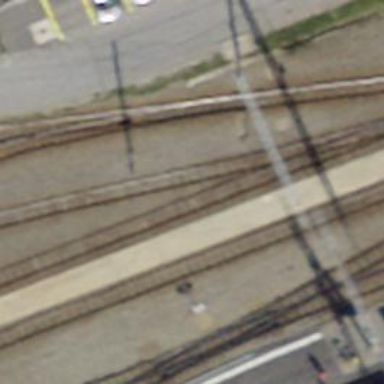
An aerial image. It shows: Narrow-gauge railway with one track passing through service yard. The railway is electrified with contact line.